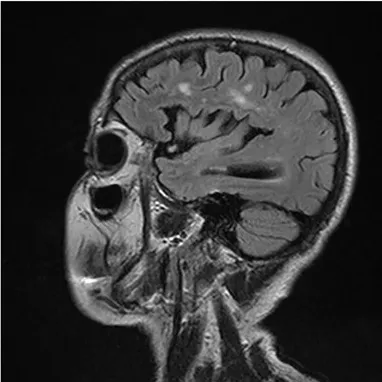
(B) Axial FLAIR MRI sequence showing asymmetry of frontotemporal atrophy with left-side predominance. FLAIR, fluid-attenuated inversion recovery; MRI, magnetic resonance imaging.
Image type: radiology (mri)